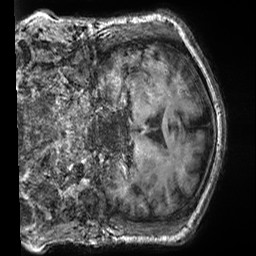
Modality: T1w
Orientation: coronal
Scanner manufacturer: siemens
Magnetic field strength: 3 T
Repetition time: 2.5 s
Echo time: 0.00299 s